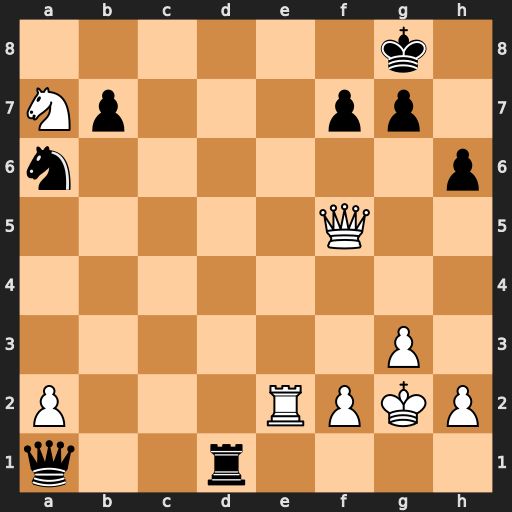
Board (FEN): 6k1/Np3pp1/n6p/5Q2/8/6P1/P3RPKP/q2r4
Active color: w
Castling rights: -
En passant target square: -
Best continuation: Re8#